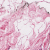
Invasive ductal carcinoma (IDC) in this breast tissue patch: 0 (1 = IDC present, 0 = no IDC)